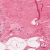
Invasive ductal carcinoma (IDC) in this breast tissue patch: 0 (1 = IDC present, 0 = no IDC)